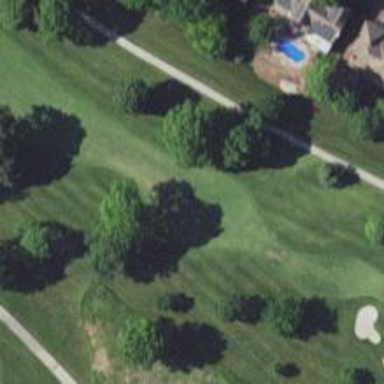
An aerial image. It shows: Golf hole.